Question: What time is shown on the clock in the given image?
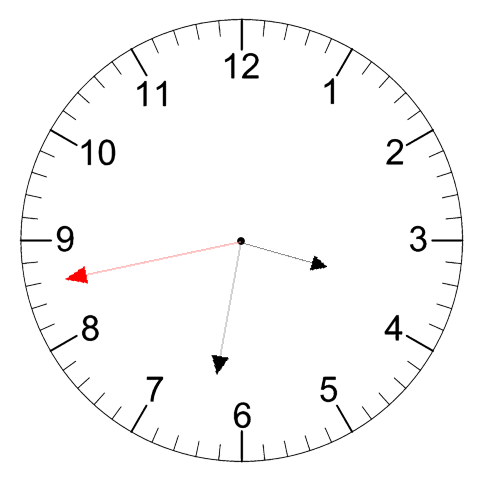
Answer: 03:31:43